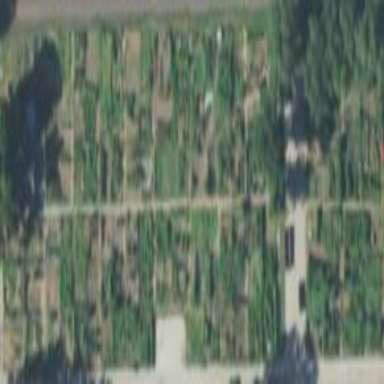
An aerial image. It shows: Community garden providing leisure land.